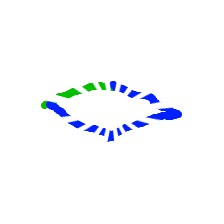
Shape: rhombus